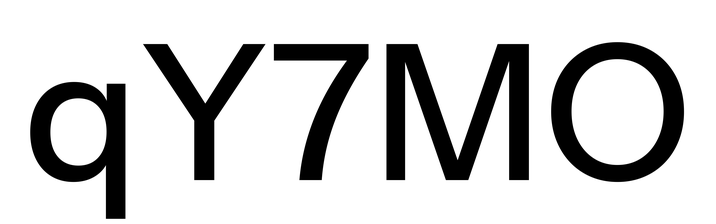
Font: InstrumentSans_Medium